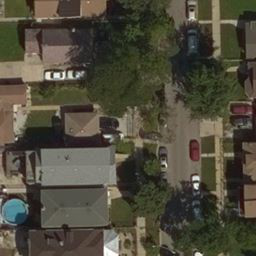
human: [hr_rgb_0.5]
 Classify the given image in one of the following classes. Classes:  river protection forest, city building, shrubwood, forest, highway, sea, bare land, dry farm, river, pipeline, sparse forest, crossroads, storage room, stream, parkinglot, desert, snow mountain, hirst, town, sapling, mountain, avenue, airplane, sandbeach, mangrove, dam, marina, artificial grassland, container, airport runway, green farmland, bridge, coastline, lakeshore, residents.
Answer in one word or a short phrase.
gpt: residents